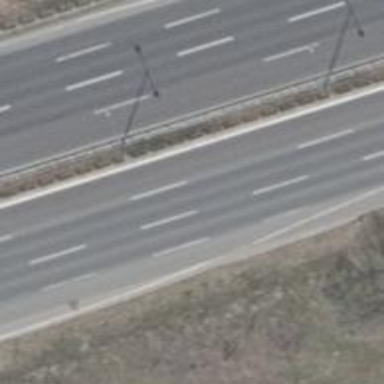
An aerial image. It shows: Asphalt road classified as trunk highway.